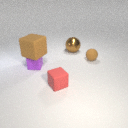
small purple rubber cube in front of small brown rubber sphere